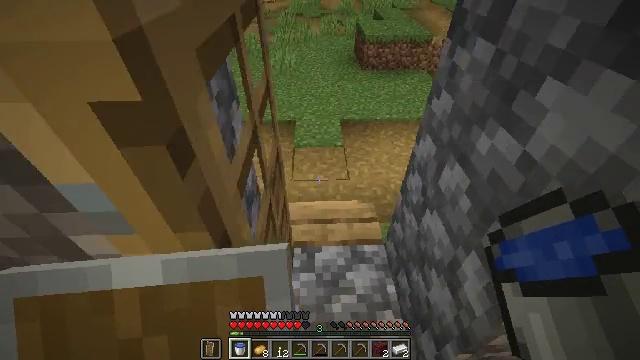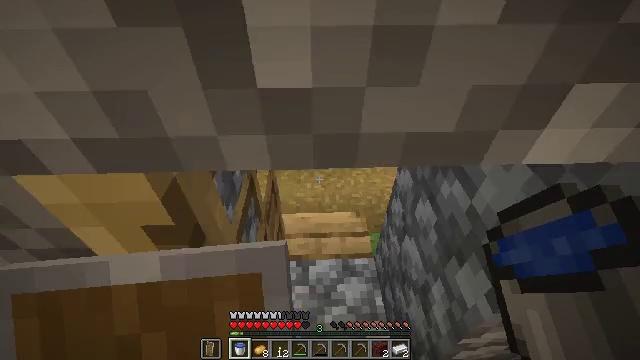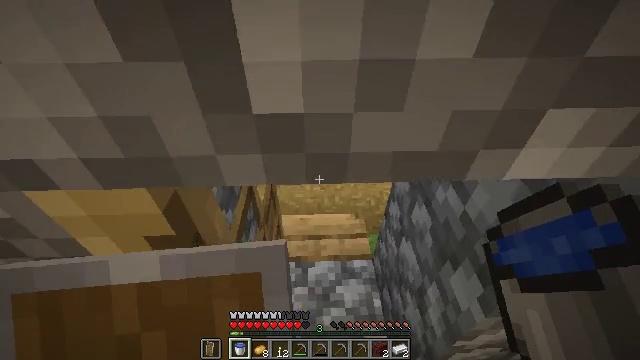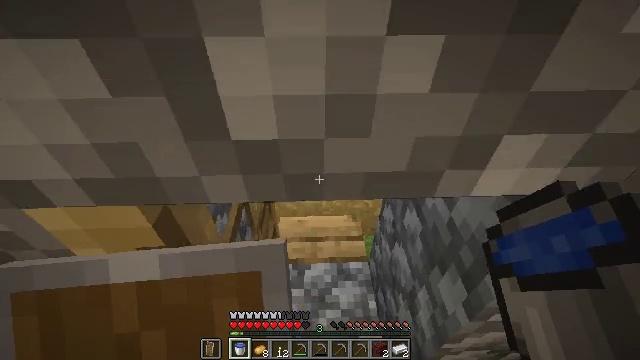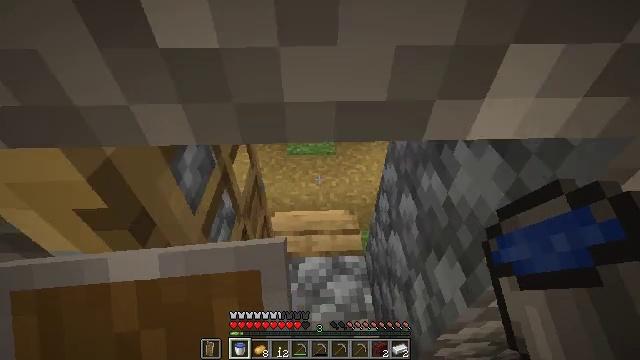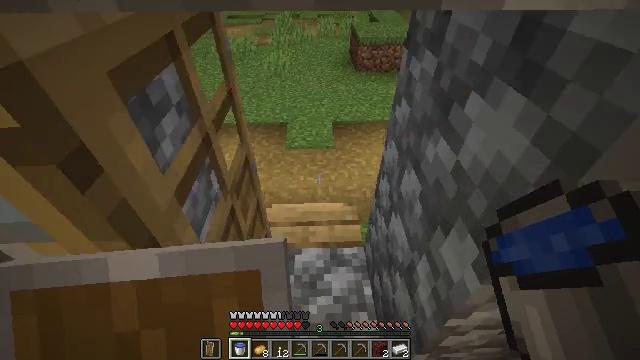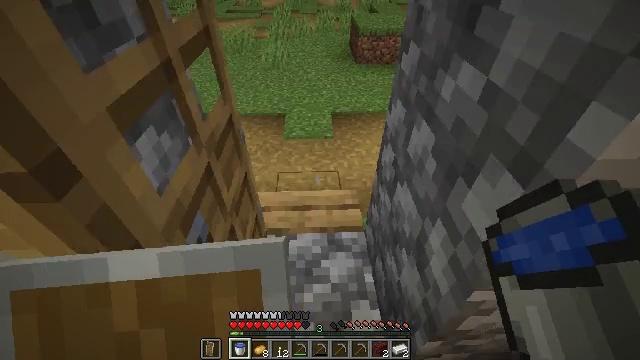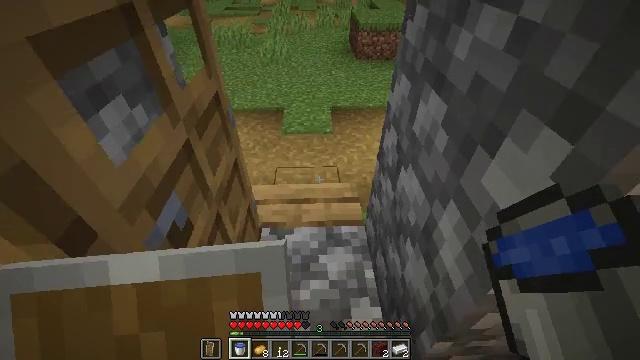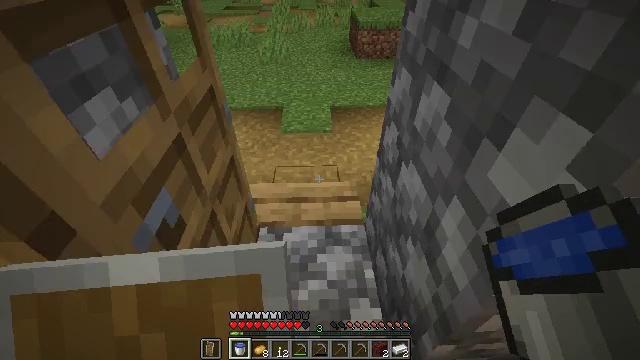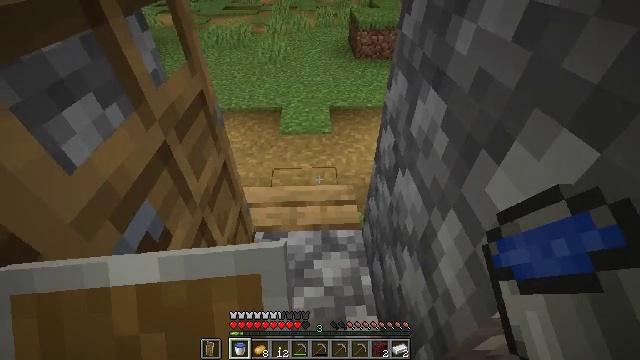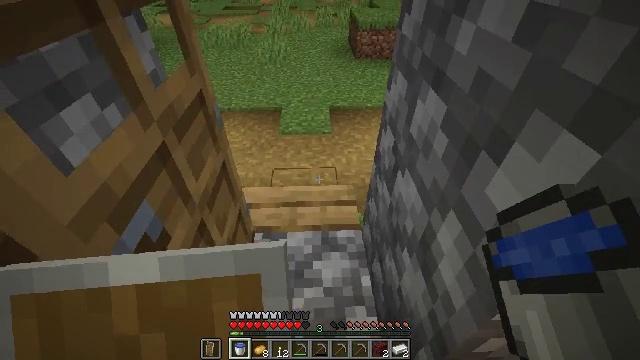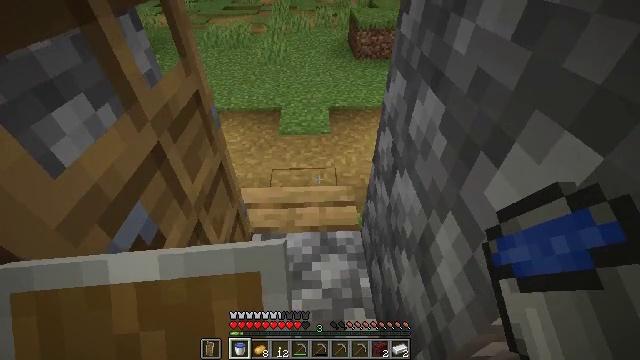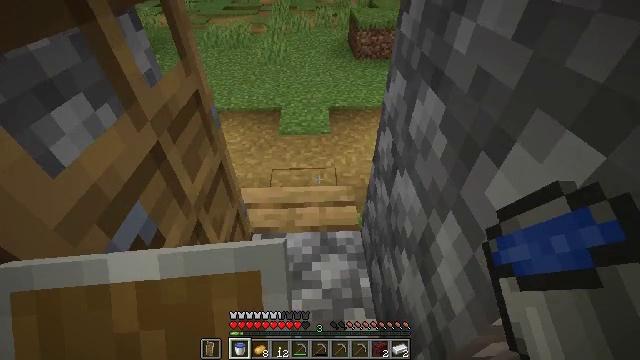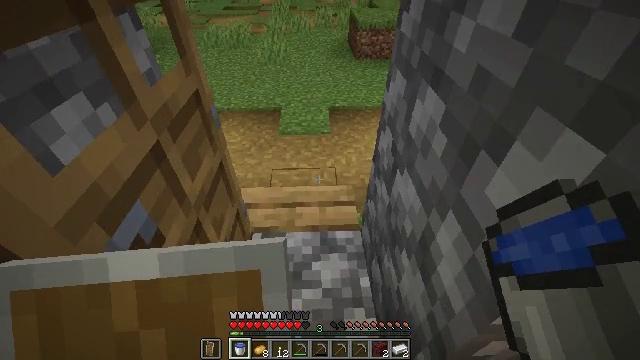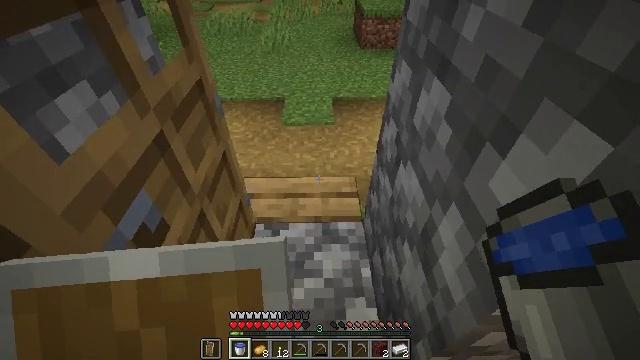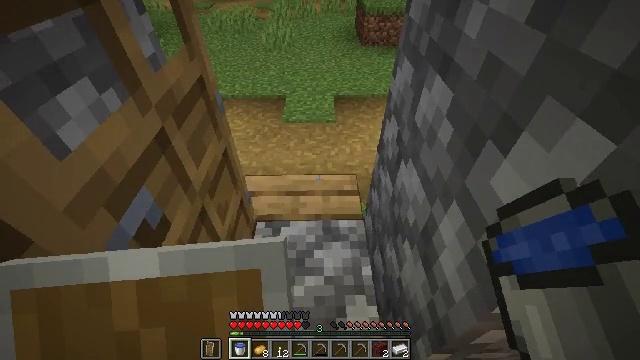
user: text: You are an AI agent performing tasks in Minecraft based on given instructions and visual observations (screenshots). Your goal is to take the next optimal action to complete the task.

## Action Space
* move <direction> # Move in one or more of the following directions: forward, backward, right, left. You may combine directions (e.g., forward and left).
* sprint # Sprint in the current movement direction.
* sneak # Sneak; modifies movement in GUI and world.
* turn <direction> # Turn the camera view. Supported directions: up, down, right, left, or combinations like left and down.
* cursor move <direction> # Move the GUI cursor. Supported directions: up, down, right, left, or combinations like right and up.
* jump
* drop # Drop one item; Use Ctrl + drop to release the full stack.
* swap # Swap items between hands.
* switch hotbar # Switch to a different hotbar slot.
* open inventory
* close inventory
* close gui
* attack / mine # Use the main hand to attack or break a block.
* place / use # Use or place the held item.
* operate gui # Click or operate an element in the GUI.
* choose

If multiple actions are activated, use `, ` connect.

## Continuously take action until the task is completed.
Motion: motion action
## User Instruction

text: Dig the grass path to transform it.
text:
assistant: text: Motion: move forward
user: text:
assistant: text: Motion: move forward
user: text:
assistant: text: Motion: move forward
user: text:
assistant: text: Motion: move forward
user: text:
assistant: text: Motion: move forward
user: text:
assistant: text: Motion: move forward
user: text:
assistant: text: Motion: move forward
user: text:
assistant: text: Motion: no_op
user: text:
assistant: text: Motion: no_op
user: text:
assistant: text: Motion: no_op
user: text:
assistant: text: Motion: no_op
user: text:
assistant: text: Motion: no_op
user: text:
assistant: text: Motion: no_op
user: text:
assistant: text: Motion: turn down
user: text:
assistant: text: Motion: no_op
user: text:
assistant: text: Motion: no_op
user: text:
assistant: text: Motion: no_op
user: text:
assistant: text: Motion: move forward
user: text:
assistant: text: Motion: move forward
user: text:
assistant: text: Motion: move forward
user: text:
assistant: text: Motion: move forward
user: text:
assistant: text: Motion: move forward
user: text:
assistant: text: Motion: move forward, turn up
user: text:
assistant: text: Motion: move forward, turn up
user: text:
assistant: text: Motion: move forward, turn right and up
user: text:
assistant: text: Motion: move forward, turn right and up
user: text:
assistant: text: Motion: move forward, turn right and up, jump
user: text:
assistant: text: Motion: move forward, turn right and up, jump
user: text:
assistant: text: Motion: move forward, jump
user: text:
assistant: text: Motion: move forward and move right, jump